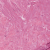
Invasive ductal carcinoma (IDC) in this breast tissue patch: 0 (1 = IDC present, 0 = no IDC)